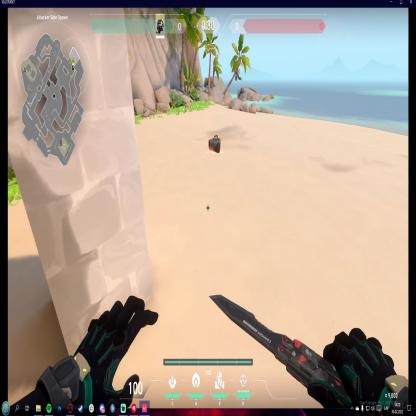
Label: dropped spike